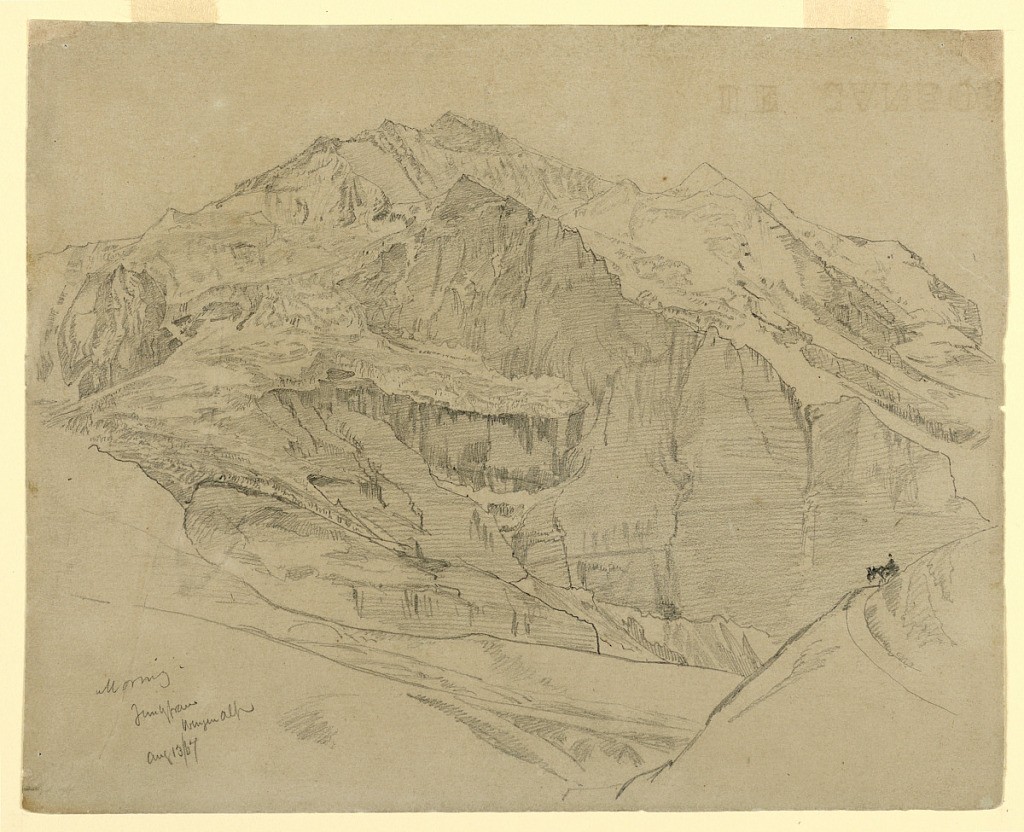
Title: Land scape, Jungfrau, Switzerland
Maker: William Trost Richards, American, 1833–1905
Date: August 13, 1867
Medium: Graphite on paper
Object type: Drawing
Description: Sketch of a mountain pass.